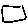
Label: square